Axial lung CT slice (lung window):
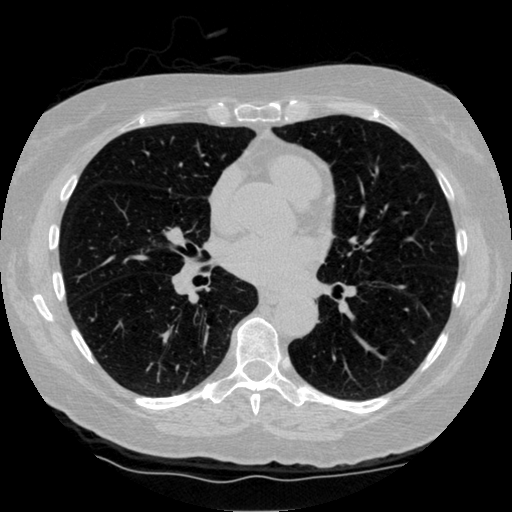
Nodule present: no